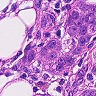
Metastatic tissue present: yes